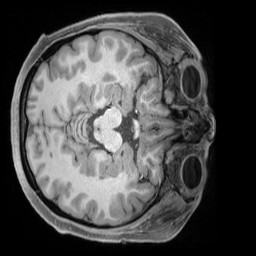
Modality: T1w
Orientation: axial
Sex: female
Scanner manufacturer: siemens
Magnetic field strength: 3 T
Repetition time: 2.4 s
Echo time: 0.00222 s